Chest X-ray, AP view. Patient: 61 years old, sex M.
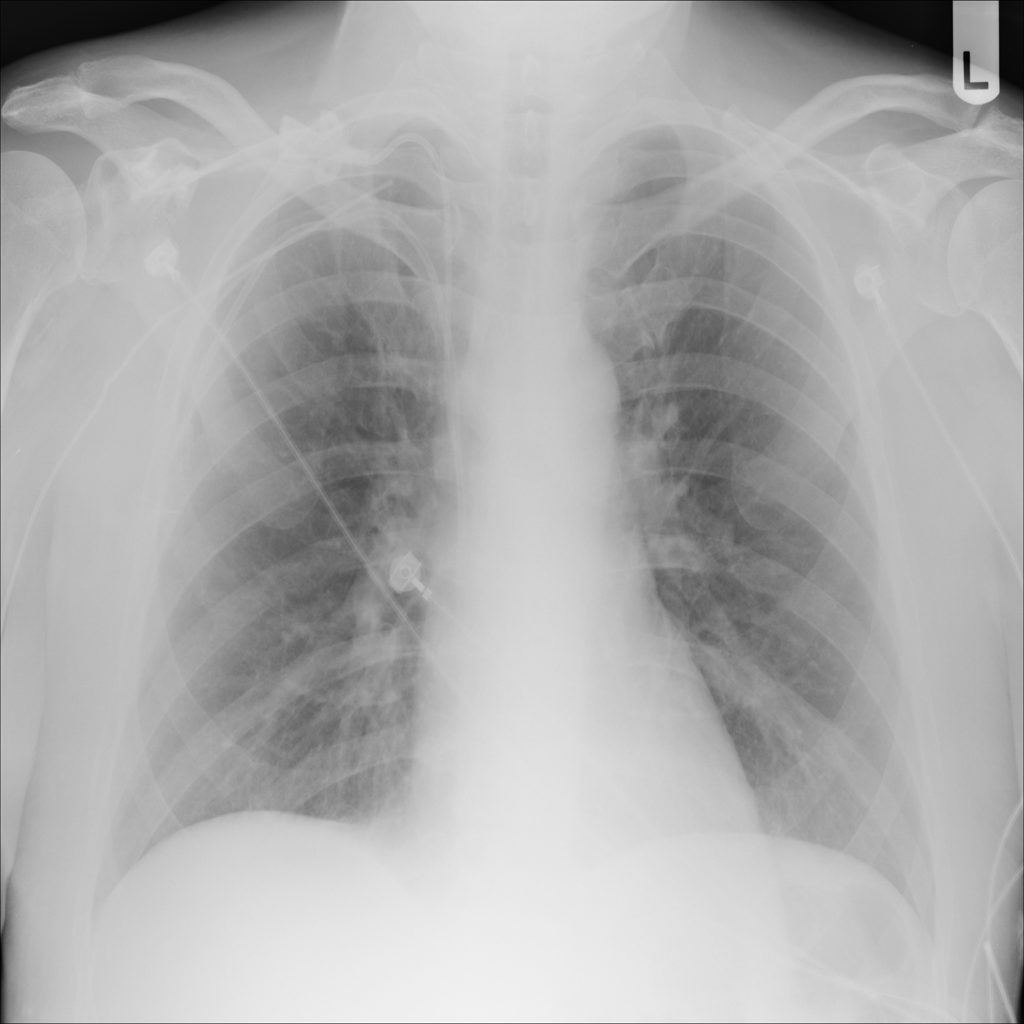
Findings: No Finding